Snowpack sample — Snodgrass Mountain, Crested Butte, Colorado (2/4/25, 12:06 PM MST)
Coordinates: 38.923, -106.968
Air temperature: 35 °F
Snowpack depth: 80 cm
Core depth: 50 cm
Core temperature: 30.2 °F
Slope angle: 14°, slope face: 78°
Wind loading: low
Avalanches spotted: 0
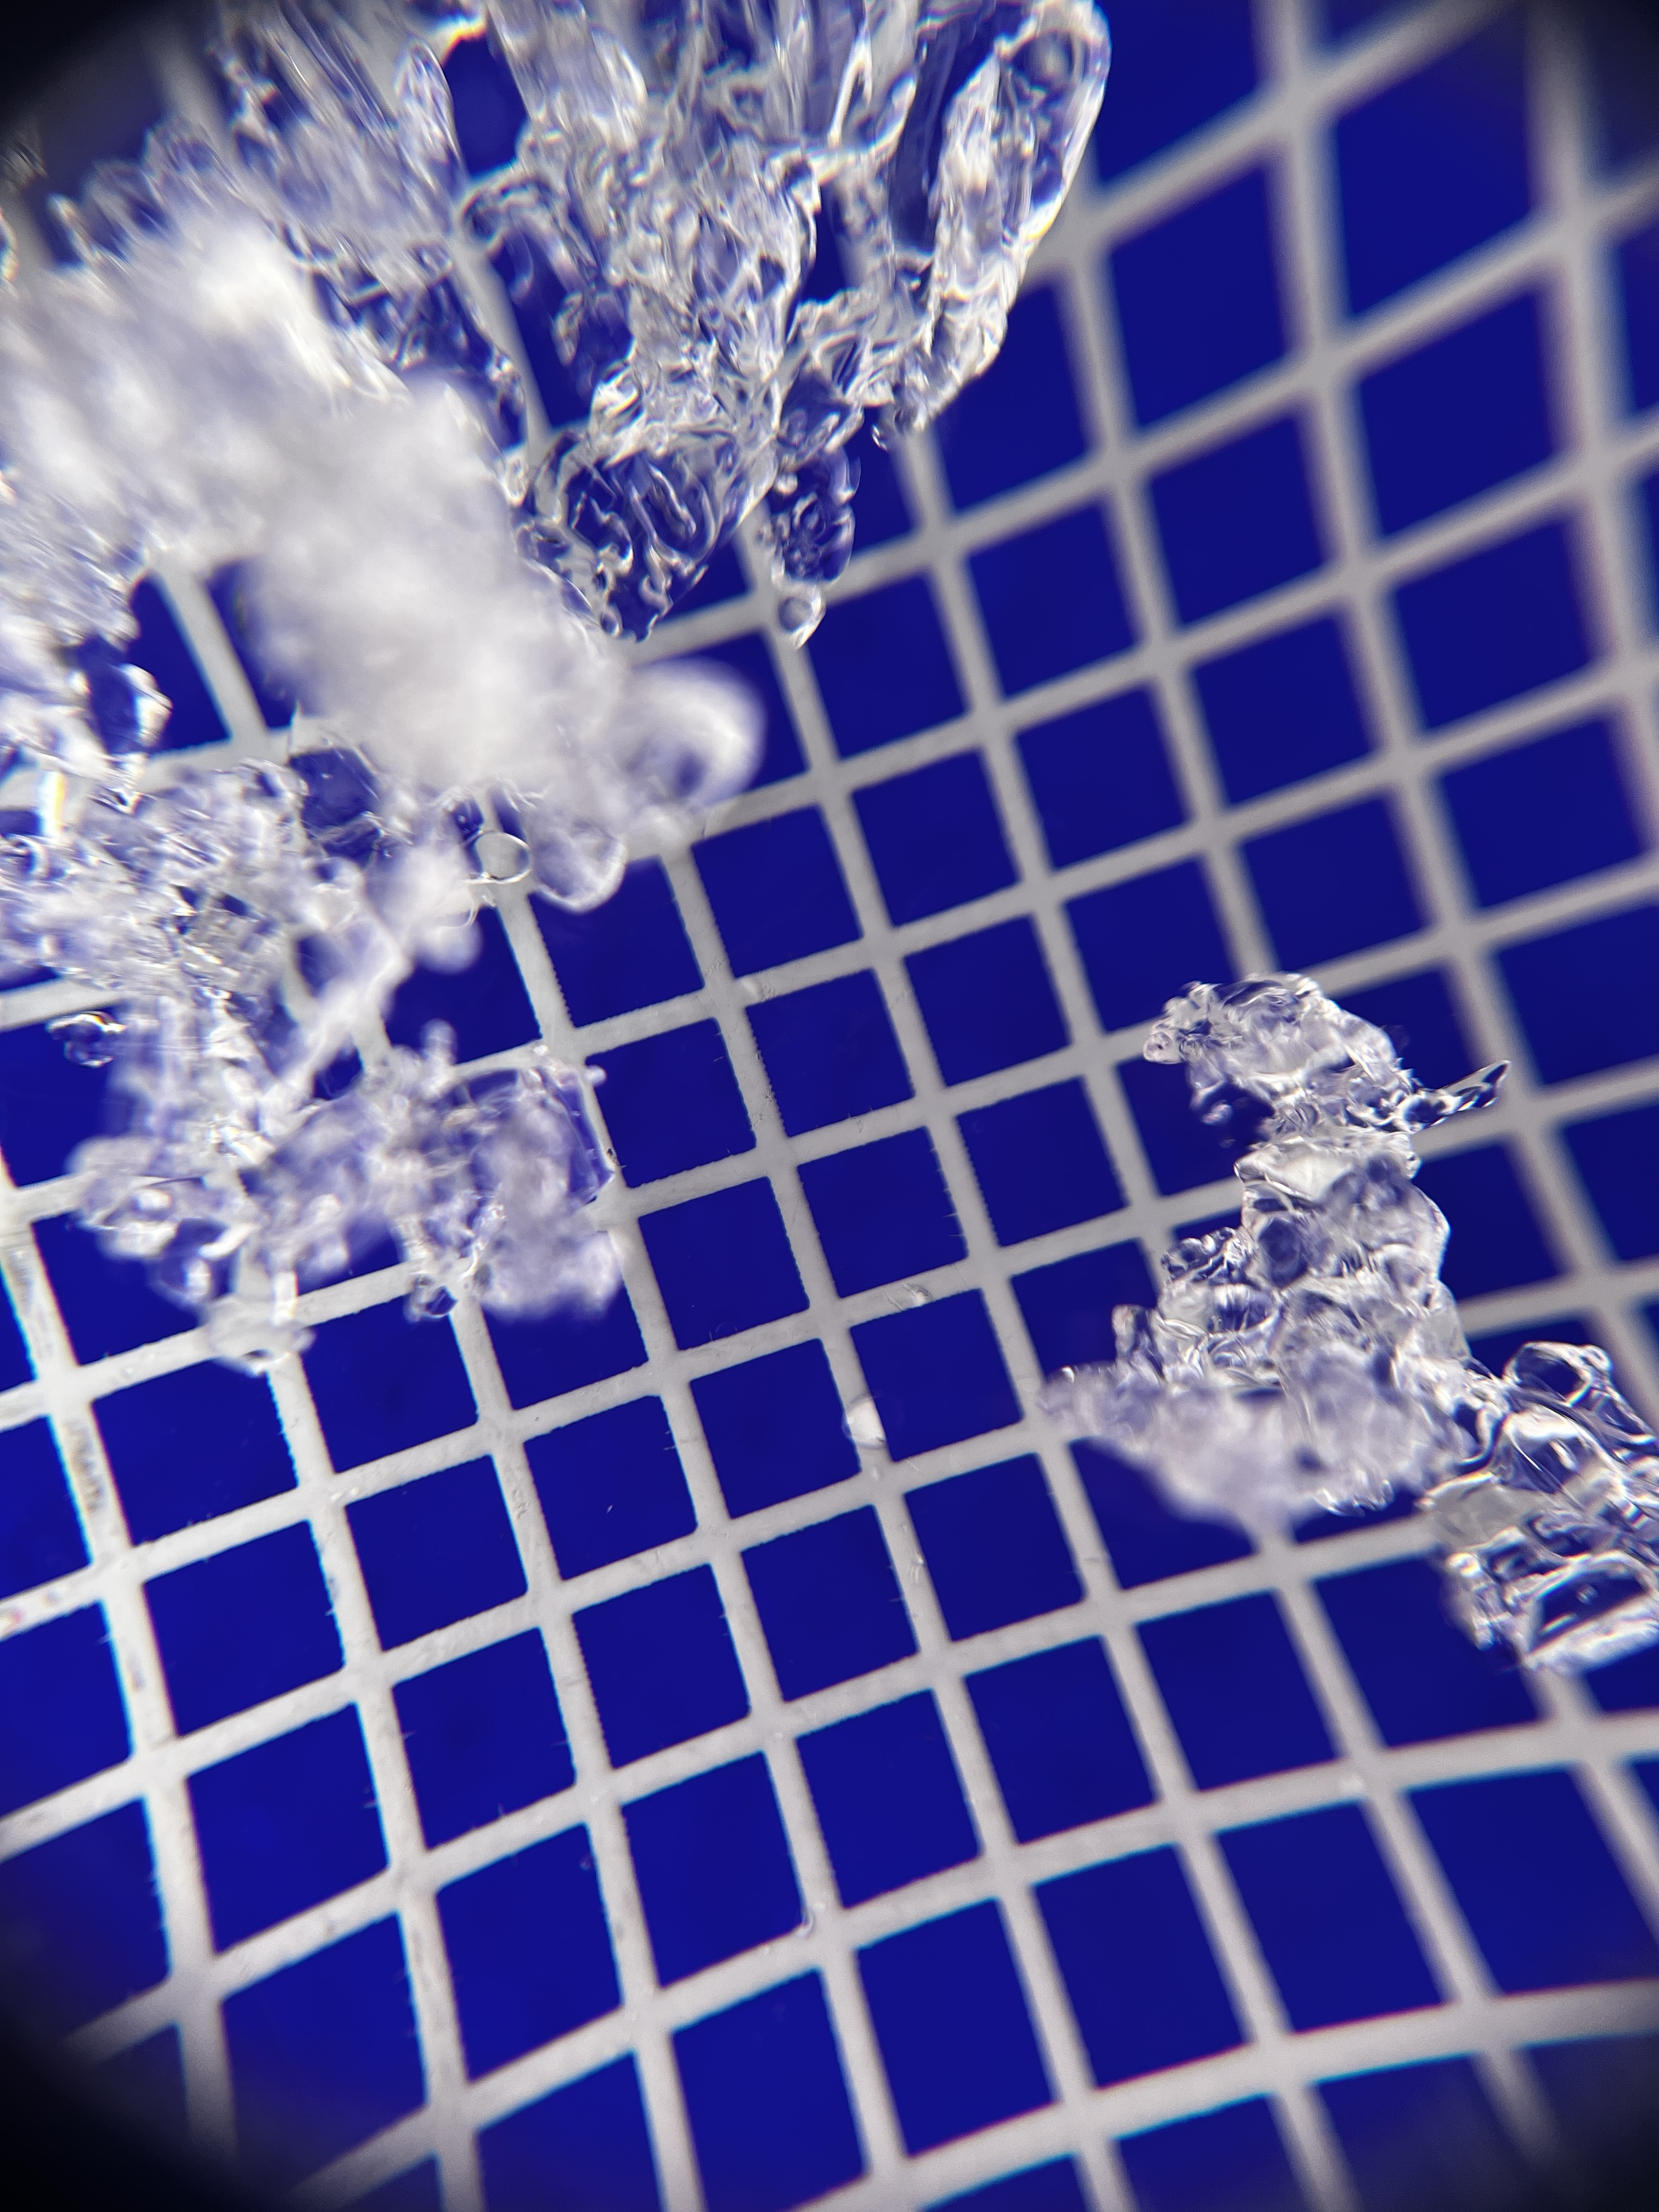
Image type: magnified_profile
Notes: No avalanches nearby, unusually warm weather for the last month reported by residents, Collected 25 yards from treeline